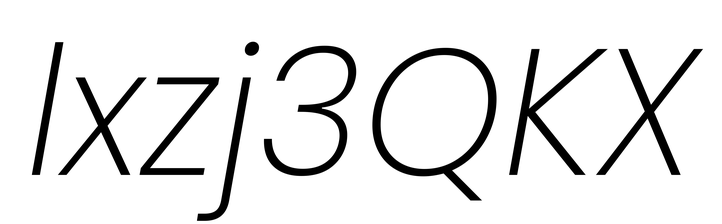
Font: Poppins-ExtraLightItalic